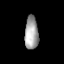
Tissue: lung
Cell type: Endothelial cells
Senescence score: 0.6531
Nuclear area (px): 442
Mean DAPI intensity: 162.179